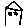
Label: house